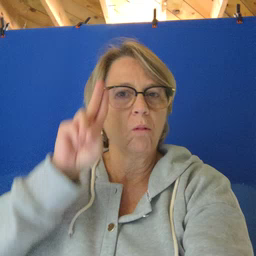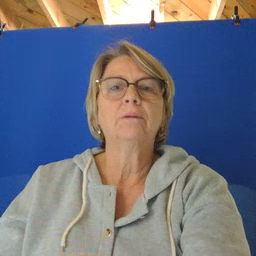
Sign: uncle